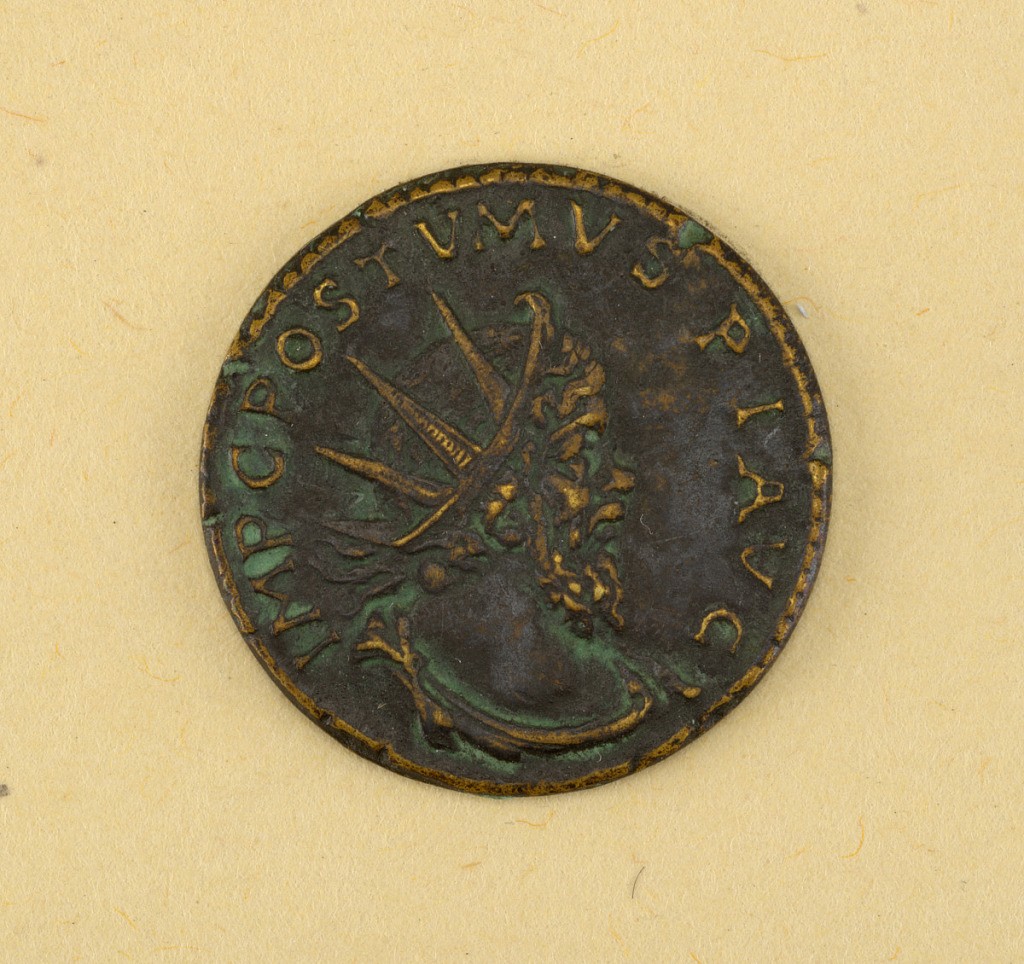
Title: Buttons
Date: late 19th century
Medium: bronze
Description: three bronze buttons with antique finish showing crowned head, with IMPCPOSTUMUSPIAUC

Component -b is on Cooper Union Exhibition card 8
a and e- on card 42